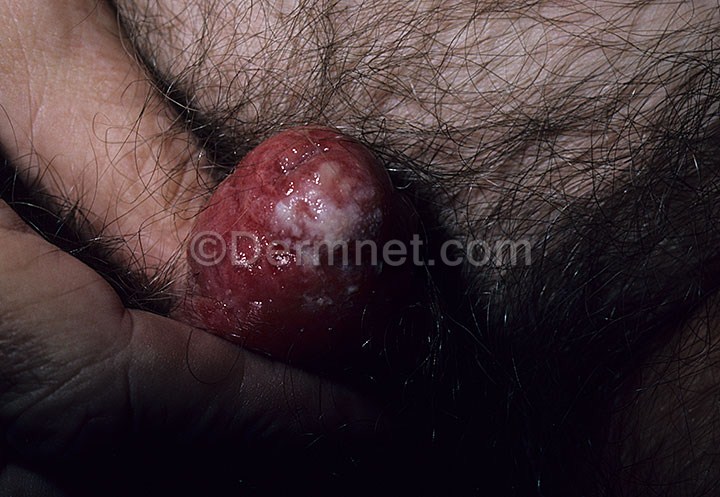
Disease: Actinic Keratosis Basal Cell Carcinoma and other Malignant Lesions